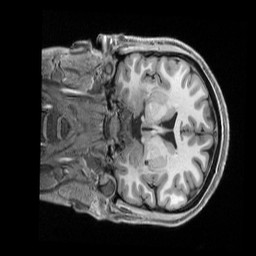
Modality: T1w
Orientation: coronal
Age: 22
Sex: female
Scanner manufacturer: siemens
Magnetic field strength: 3 T
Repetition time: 2.5 s
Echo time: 0.00296 s